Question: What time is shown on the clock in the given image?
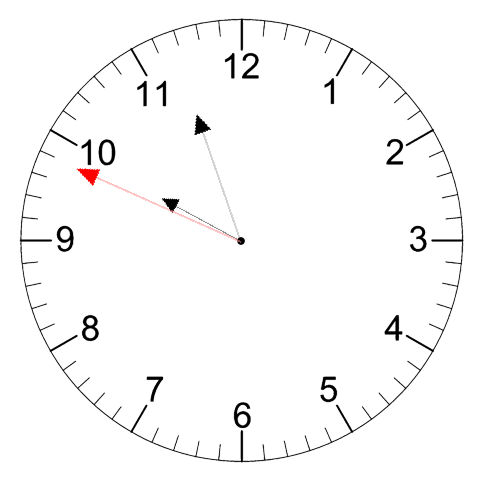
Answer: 09:56:49